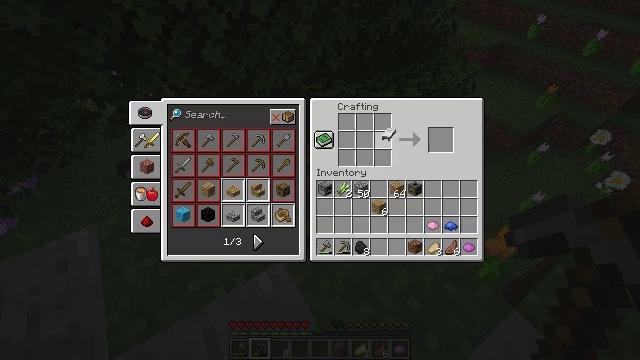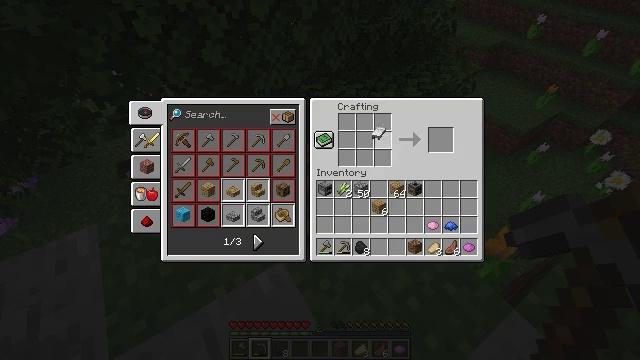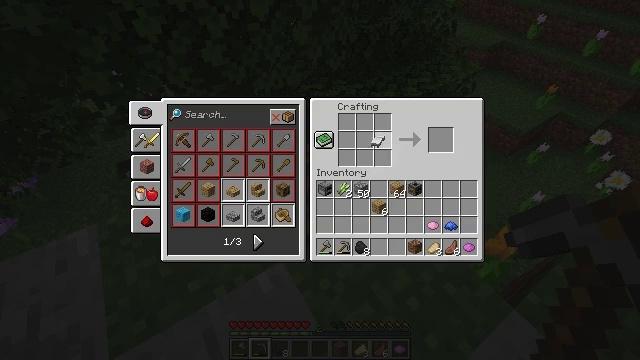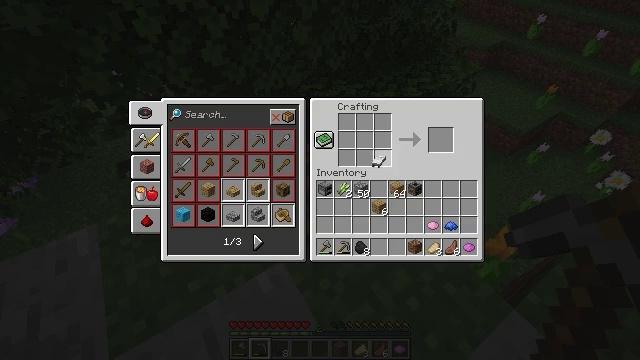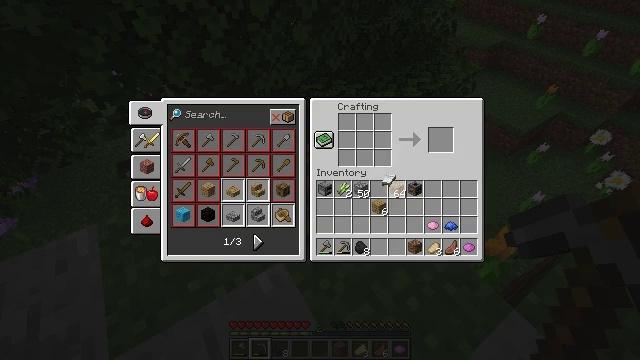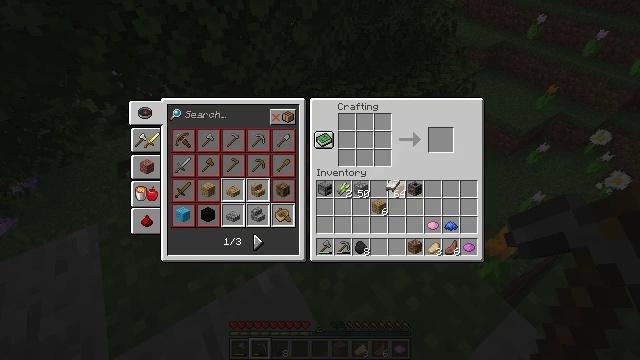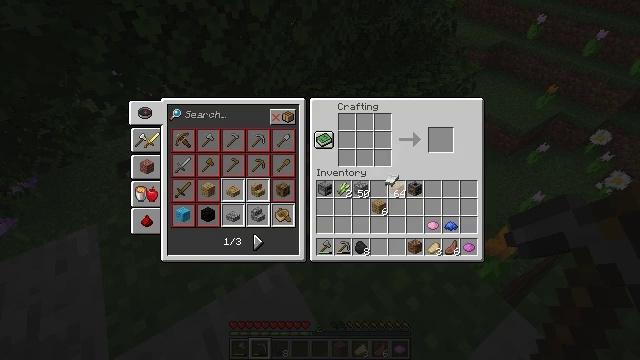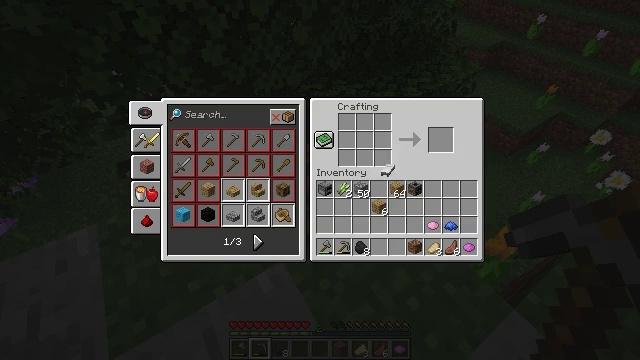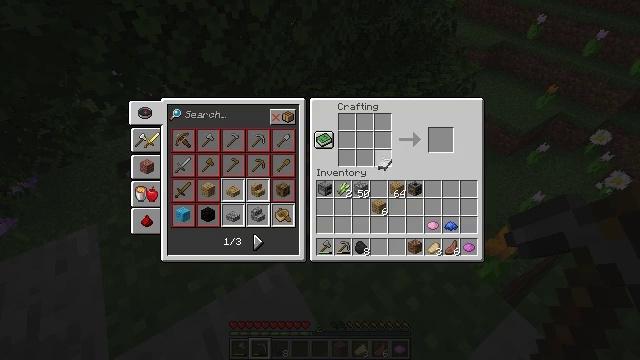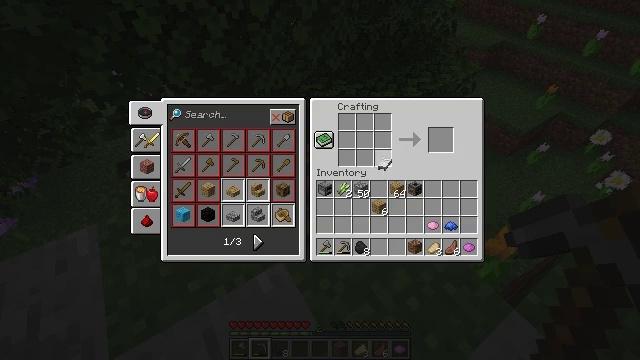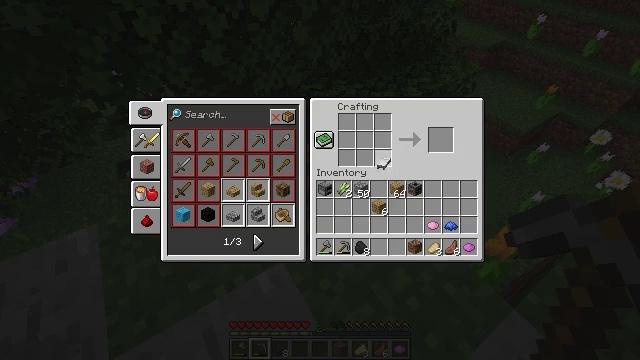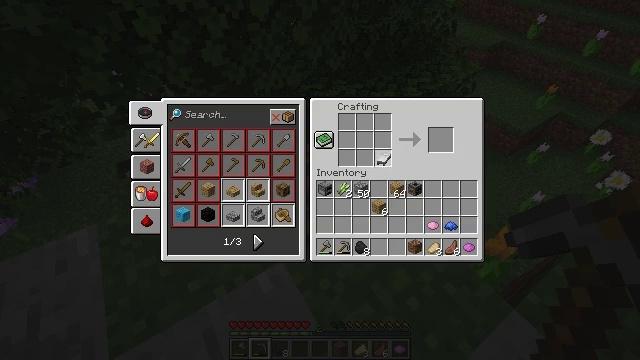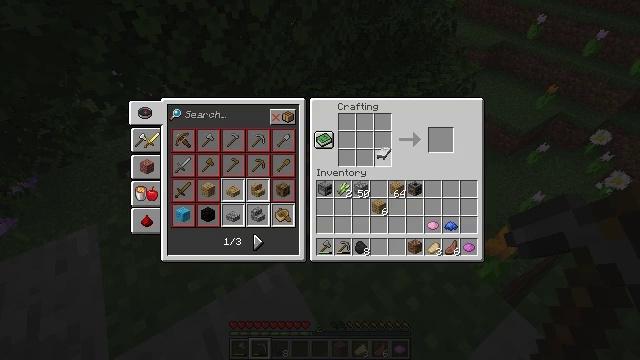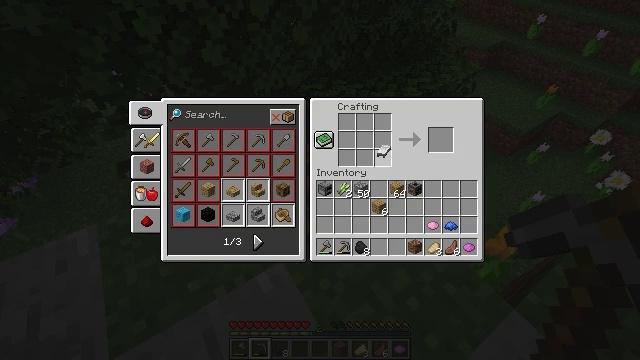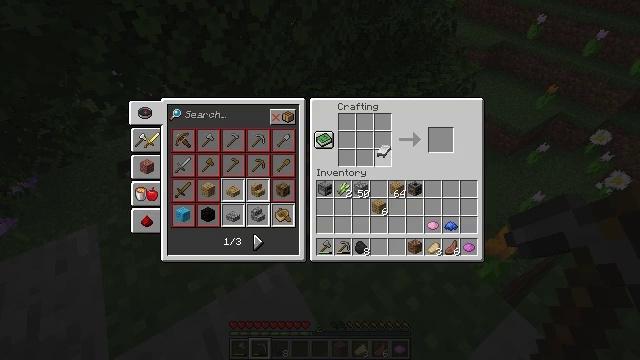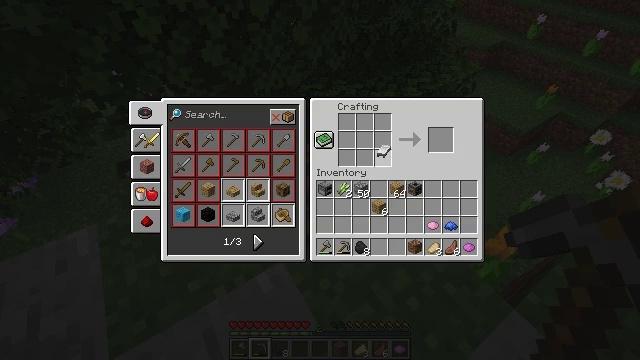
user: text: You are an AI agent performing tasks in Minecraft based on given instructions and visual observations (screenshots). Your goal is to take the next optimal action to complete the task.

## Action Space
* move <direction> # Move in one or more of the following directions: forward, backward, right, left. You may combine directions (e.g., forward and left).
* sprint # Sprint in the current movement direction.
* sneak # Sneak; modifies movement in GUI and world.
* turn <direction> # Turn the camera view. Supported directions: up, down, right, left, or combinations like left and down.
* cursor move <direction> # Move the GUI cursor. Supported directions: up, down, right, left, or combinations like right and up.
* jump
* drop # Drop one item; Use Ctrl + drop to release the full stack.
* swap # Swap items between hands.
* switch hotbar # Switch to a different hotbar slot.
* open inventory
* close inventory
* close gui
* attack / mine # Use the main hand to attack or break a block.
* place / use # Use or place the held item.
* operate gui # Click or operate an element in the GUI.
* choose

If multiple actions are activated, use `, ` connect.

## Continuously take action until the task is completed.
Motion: motion action
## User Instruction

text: Use the crafting table to make a magenta bed.
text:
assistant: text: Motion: cursor move left, open gui
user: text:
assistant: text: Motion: cursor move down
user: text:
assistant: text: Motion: cursor move down
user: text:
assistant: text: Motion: cursor move right and down
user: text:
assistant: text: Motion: no_op
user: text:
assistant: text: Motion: no_op
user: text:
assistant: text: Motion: cursor move up
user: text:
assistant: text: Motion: no_op
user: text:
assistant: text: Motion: no_op
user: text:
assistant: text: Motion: no_op
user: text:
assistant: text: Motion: no_op
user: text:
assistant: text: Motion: no_op
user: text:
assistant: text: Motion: operate gui
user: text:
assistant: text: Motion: operate gui
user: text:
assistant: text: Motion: operate gui
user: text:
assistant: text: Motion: no_op
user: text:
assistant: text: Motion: no_op
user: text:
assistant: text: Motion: no_op
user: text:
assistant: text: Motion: cursor move down
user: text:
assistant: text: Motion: cursor move right and down
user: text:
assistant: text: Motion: cursor move right and down
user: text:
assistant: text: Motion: cursor move right and down
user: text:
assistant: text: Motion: cursor move right and down
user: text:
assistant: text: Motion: no_op
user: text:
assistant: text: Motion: no_op
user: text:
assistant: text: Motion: no_op
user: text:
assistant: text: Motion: no_op
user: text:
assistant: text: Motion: no_op
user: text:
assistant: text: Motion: no_op
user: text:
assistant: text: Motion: no_op